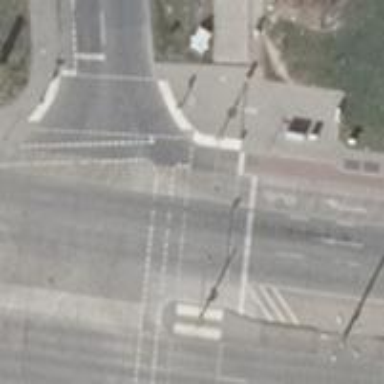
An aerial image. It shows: Crossing with traffic signals.